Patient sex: F
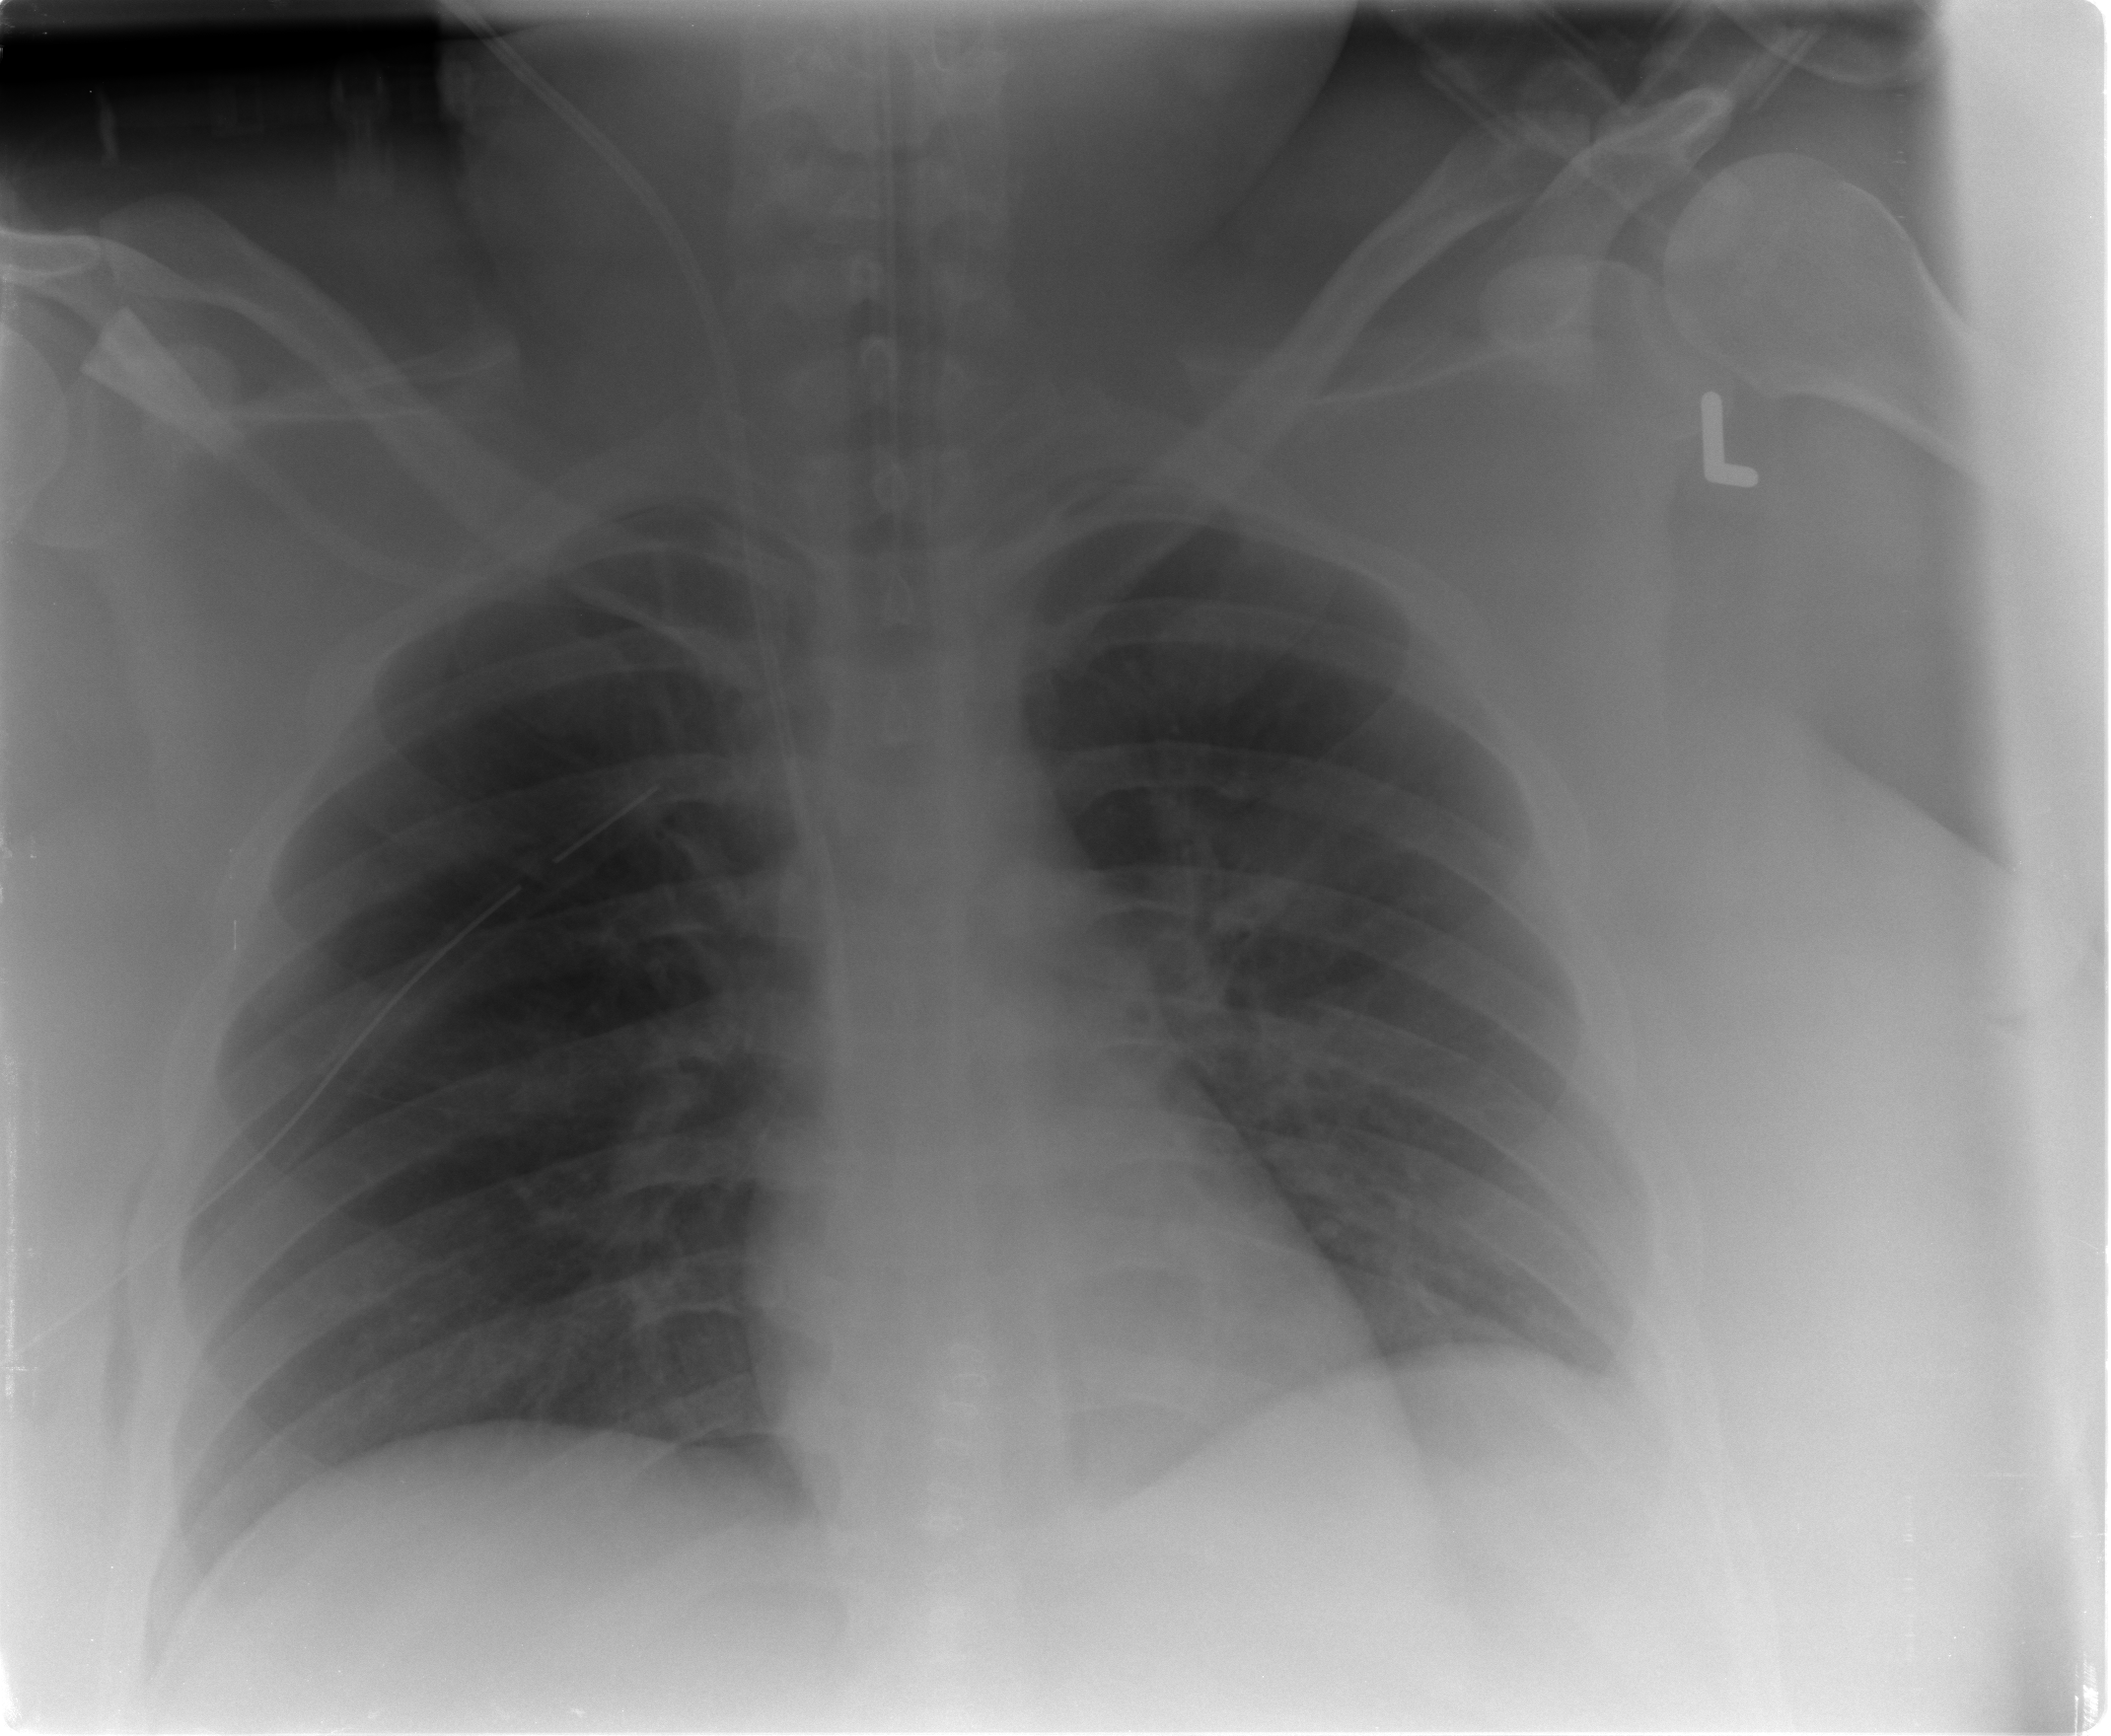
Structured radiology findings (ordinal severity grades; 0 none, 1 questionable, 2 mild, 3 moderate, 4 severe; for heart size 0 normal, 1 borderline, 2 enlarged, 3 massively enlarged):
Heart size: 0
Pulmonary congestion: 0
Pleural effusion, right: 0
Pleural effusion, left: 1
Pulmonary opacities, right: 0
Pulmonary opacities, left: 0
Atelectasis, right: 0
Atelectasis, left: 1